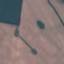
Land use / land cover class: AnnualCrop